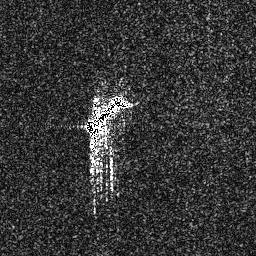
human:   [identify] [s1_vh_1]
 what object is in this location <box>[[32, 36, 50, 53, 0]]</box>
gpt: <ref>1 large ship at the center</ref>